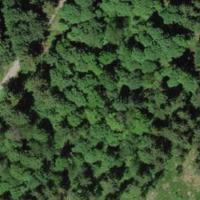
EUNIS habitat code: 44
Species observed at this site:
Fagus sylvatica